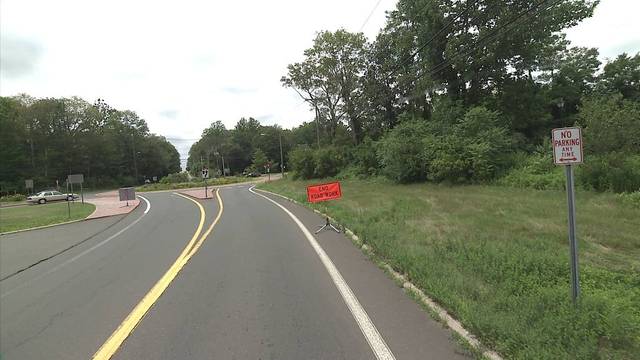
Region: United States
Coordinates: 41.358, -72.564